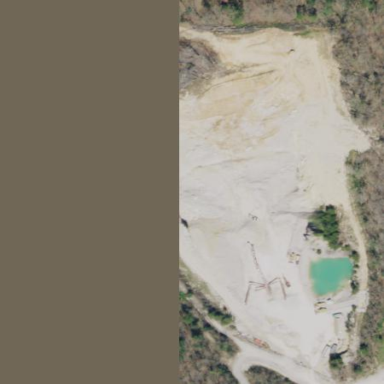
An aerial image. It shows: Quarry area.